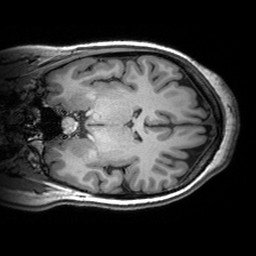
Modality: T1w
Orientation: coronal
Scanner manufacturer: siemens
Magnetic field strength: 3 T
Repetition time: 2.53 s
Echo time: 0.00299 s